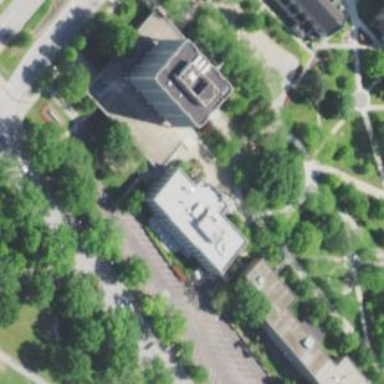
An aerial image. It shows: University building.